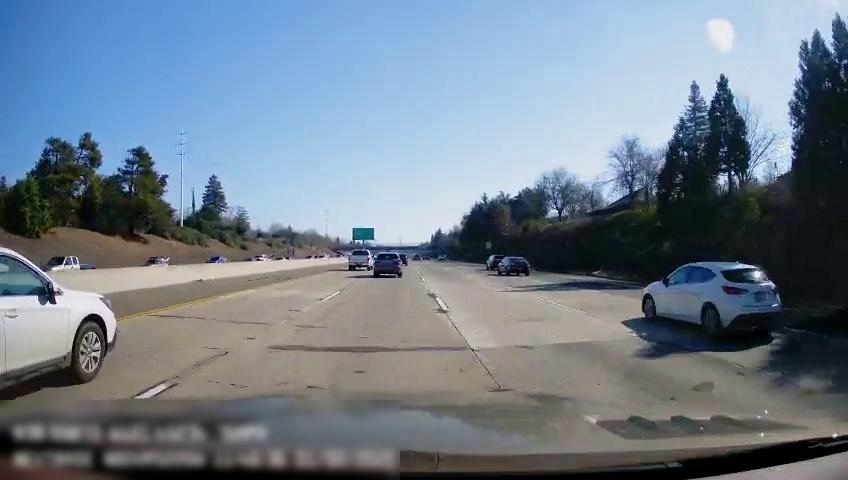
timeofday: Day
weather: Sunny
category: Drivable Space
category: Vehicles | SUV
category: Vehicles | SUV
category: Vehicles | SUV
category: Vehicles | Car
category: Vehicles | SUV
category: Vehicles | SUV
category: Vehicles | SUV
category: Vehicles | SUV
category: Vehicles | Car
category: Vehicles | SUV
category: Lanes | Alternate Lane
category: Lanes | Alternate Lane
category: Lanes | Alternate Lane
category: Lanes | Alternate Lane
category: Lanes | Current Lane
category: Lanes | Alternate Lane
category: Traffic | Signs